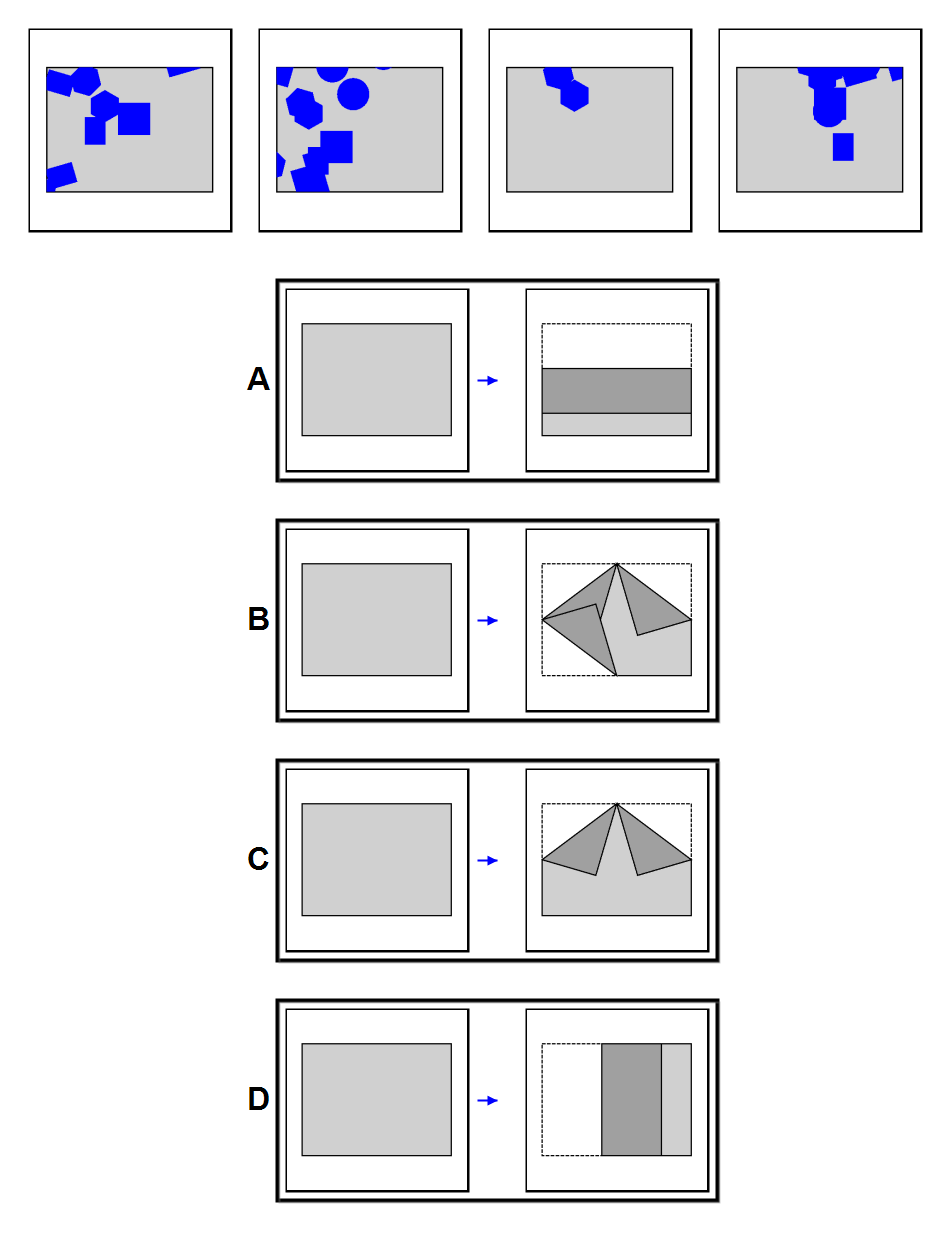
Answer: B